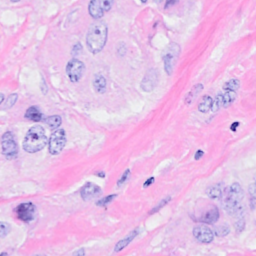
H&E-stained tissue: Breast